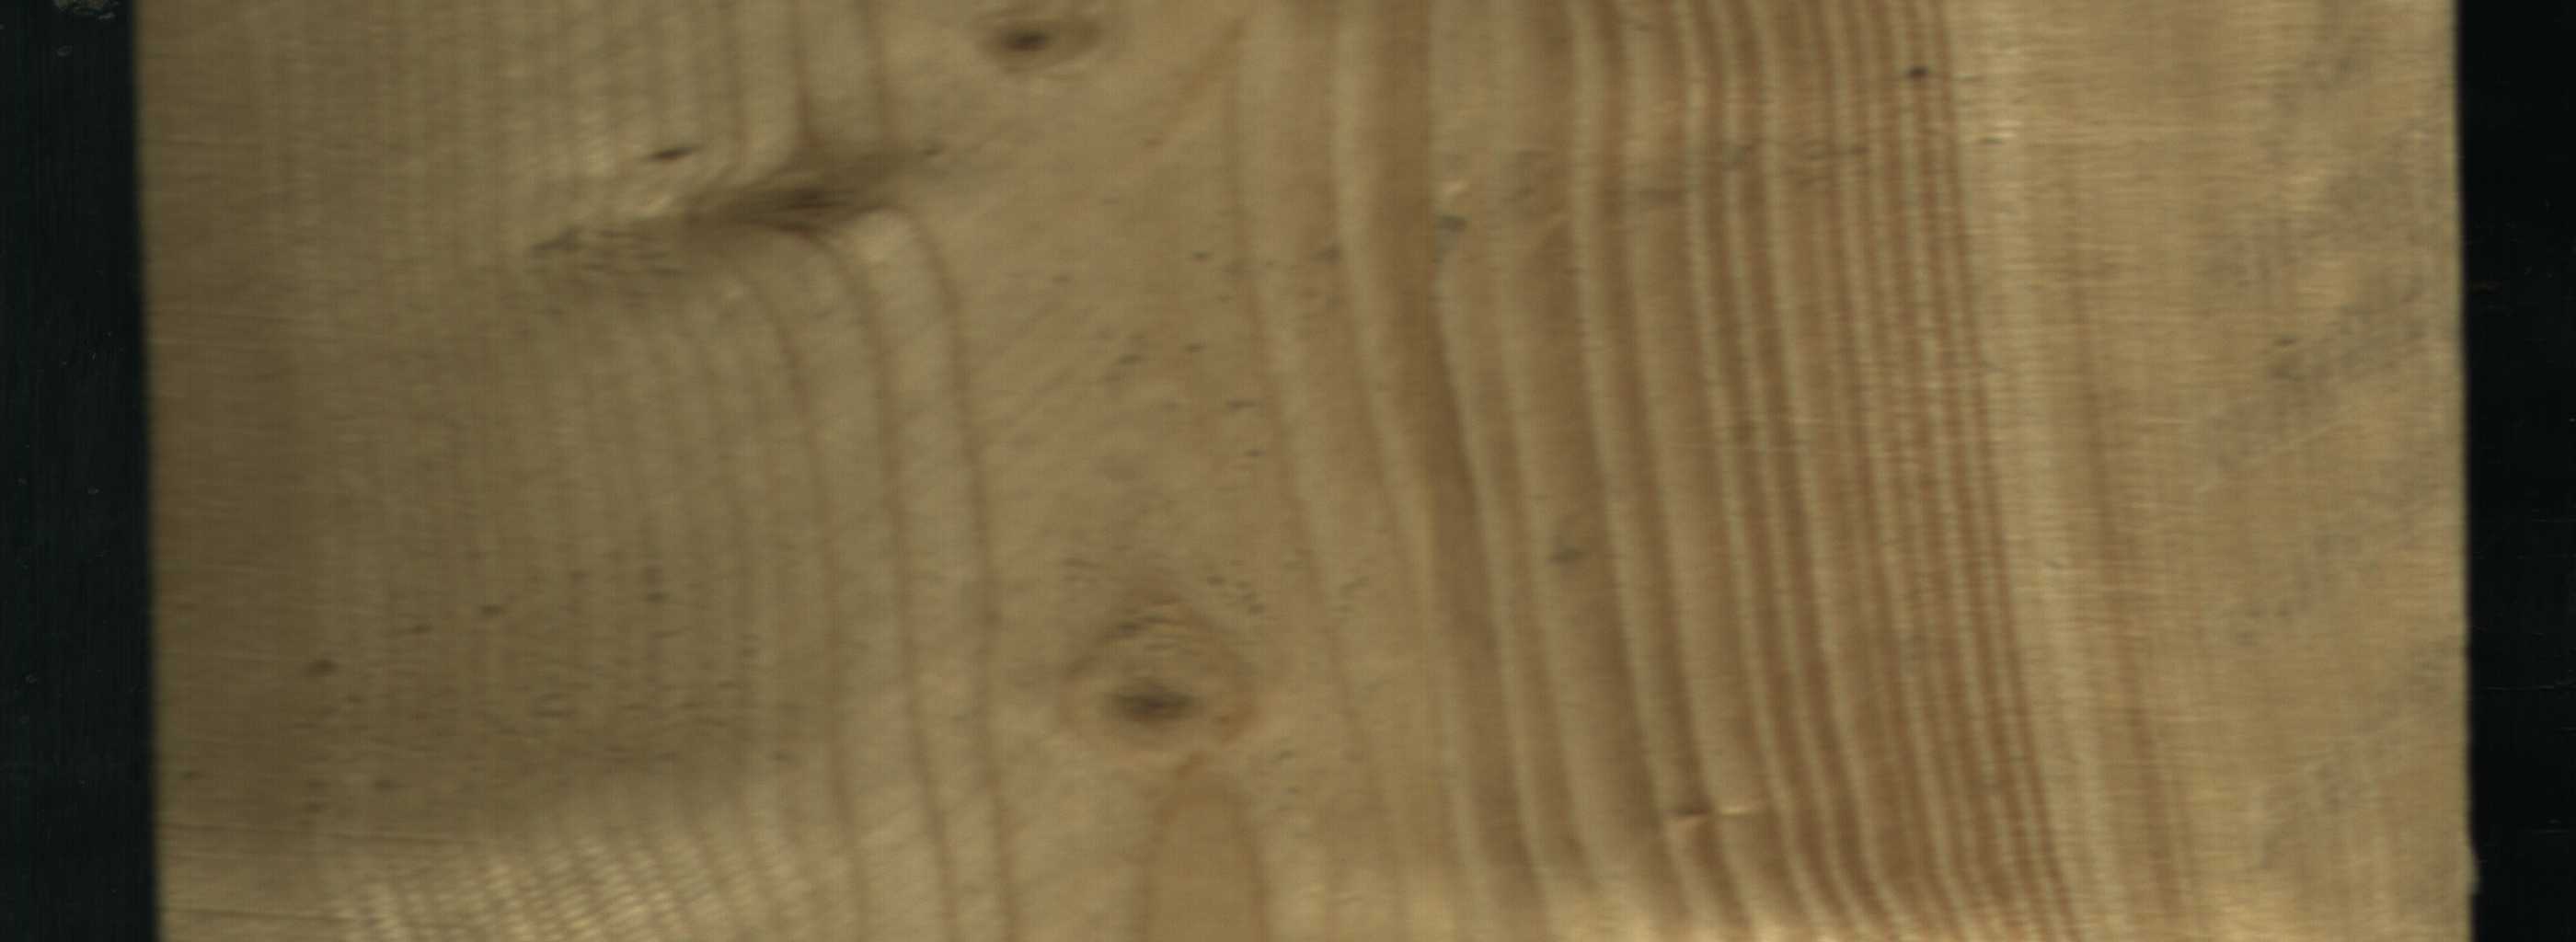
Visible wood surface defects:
Live_Knot
Live_Knot
Live_Knot